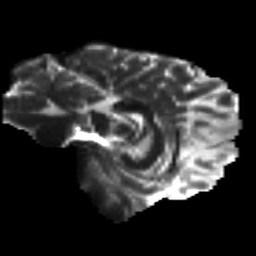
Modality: T2w
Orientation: sagittal
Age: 18
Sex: male
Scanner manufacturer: siemens
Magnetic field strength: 3 T
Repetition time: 8.8 s
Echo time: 0.085 s